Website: crate-barrel
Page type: receipt
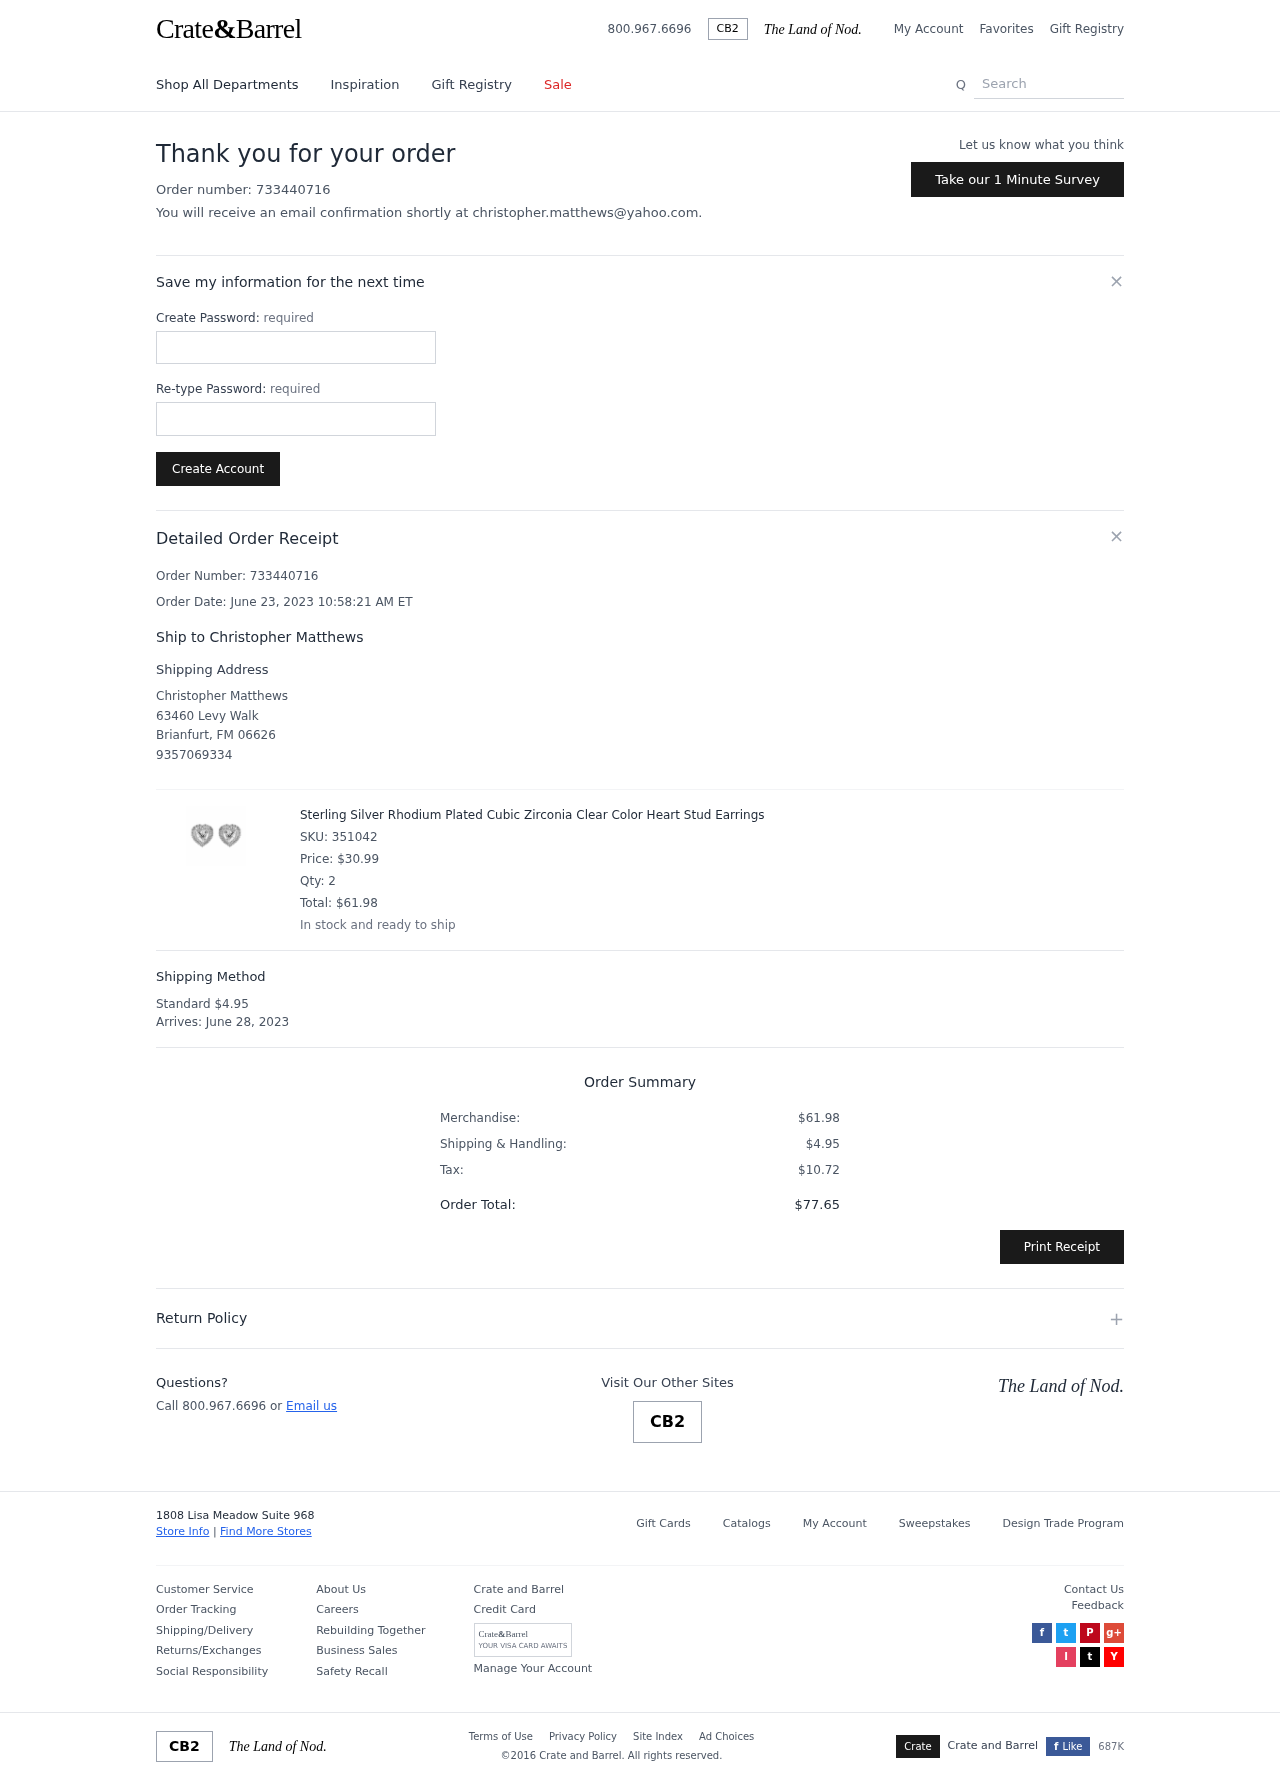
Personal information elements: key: PII_CITY
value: Brianfurt
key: PII_EMAIL
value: christopher.matthews@yahoo.com
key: PII_FULLNAME
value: Christopher Matthews
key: PII_FULLNAME
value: Ship to Christopher Matthews
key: PII_PHONE
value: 9357069334
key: PII_POSTCODE
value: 06626
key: PII_STATE_ABBR
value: FM
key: PII_STREET
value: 63460 Levy Walk
Product elements: key: PRODUCT1_NAME
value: Sterling Silver Rhodium Plated Cubic Zirconia Clear Color Heart Stud Earrings
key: PRODUCT1_PRICE
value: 30.99
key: PRODUCT1_QUANTITY
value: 2
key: PRODUCT1_SKU
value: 351042
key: PRODUCT1_TOTAL
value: $61.98
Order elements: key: ORDER_ID
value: Order Number: 733440716
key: ORDER_ID
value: Order number: 733440716
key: ORDER_DATE
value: Order Date: June 23, 2023 10:58:21 AM ET
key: ORDER_SHIPPING_COST
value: $4.95
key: ORDER_DELIVERY_DATE
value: June 28, 2023
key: ORDER_SUBTOTAL
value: $61.98
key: ORDER_TAX
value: $10.72
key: ORDER_TOTAL
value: $77.65
Search elements: key: HEADER_SEARCH
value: Search